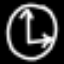
Label: clock